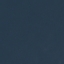
Land use / land cover class: SeaLake